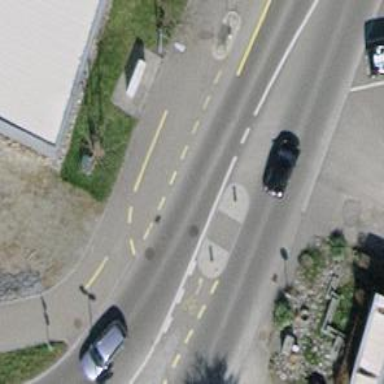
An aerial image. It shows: Asphalt cycleway.